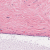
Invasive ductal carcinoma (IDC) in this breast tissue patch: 0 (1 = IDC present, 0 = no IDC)